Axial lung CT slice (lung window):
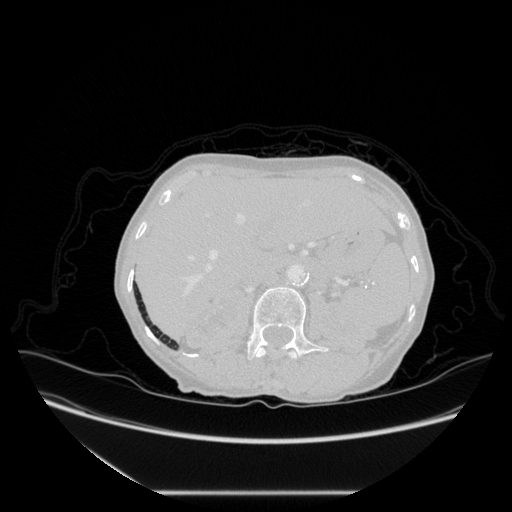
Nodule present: no